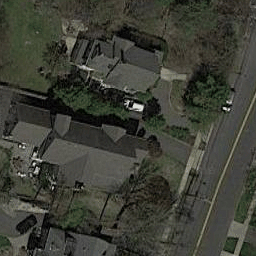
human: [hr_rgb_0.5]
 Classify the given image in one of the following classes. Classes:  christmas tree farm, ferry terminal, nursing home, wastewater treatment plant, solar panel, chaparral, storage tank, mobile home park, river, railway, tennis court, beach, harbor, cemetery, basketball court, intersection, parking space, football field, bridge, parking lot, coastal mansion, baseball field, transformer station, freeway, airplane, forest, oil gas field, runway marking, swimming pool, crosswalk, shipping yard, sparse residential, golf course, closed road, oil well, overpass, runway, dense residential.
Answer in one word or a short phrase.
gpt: sparse residential